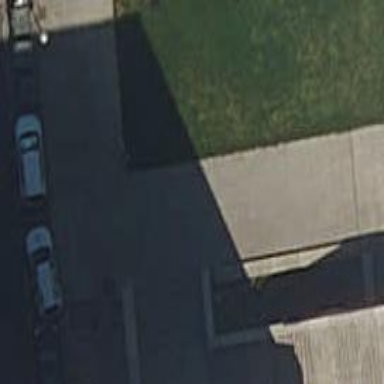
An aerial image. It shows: Set of steps made of paving stones.